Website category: university
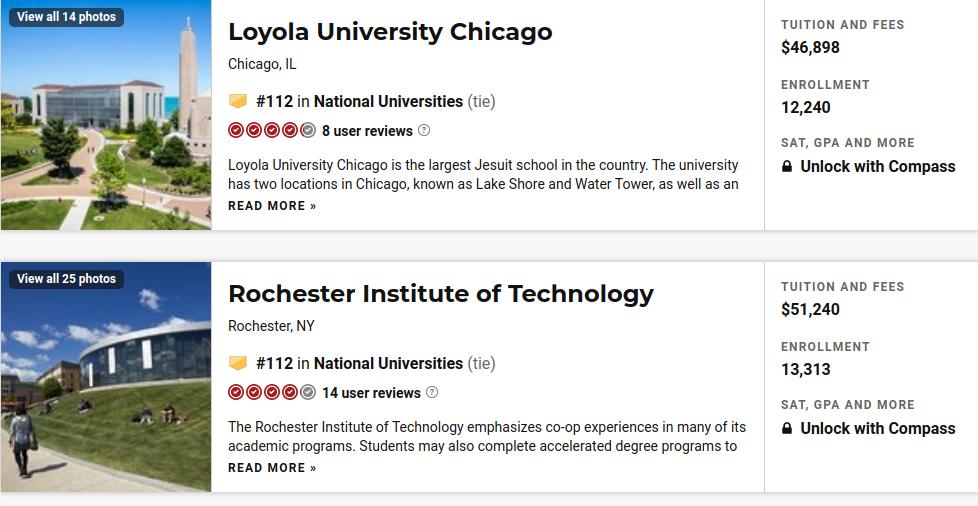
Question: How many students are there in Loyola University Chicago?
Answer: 12,240

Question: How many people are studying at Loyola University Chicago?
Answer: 12,240

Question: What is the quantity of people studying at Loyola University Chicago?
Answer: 12,240

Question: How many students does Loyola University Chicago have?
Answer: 12,240

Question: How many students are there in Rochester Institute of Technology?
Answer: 13,313

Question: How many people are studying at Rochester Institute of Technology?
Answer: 13,313

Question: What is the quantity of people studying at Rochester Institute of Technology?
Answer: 13,313

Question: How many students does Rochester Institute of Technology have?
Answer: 13,313

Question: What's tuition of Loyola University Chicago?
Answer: $46,898

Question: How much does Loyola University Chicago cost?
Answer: $46,898

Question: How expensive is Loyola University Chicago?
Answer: $46,898

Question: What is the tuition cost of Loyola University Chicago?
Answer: $46,898

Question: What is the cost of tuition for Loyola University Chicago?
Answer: $46,898

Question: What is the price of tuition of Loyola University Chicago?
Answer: $46,898

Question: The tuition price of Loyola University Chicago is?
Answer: $46,898

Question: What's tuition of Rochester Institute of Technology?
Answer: $51,240

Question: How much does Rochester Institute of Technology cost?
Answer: $51,240

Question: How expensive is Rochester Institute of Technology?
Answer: $51,240

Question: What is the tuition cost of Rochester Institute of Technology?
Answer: $51,240

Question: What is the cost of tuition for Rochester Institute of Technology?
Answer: $51,240

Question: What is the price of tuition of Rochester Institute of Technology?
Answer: $51,240

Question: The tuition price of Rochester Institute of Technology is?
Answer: $51,240

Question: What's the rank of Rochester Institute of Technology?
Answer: #112

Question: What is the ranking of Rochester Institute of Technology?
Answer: #112

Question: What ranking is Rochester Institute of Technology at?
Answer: #112

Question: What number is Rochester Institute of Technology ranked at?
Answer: #112

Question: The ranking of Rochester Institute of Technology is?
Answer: #112

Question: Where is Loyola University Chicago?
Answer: Chicago, IL

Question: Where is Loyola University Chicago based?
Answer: Chicago, IL

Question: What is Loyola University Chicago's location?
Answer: Chicago, IL

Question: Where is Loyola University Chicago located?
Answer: Chicago, IL

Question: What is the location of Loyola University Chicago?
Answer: Chicago, IL

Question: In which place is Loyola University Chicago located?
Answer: Chicago, IL

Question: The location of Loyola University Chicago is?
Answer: Chicago, IL

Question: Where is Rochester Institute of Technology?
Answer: Rochester, NY

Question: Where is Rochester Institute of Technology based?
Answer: Rochester, NY

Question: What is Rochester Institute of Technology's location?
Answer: Rochester, NY

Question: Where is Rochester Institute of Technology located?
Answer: Rochester, NY

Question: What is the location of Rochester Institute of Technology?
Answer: Rochester, NY

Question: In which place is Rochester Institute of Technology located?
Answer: Rochester, NY

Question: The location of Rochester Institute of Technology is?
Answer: Rochester, NY

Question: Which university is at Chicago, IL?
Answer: Loyola University Chicago

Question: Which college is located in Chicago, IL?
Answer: Loyola University Chicago

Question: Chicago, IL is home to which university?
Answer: Loyola University Chicago

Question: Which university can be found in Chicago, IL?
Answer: Loyola University Chicago

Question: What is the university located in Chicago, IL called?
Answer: Loyola University Chicago

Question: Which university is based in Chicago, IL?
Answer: Loyola University Chicago

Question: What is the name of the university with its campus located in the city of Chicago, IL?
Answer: Loyola University Chicago

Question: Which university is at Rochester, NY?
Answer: Rochester Institute of Technology

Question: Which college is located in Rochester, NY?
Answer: Rochester Institute of Technology

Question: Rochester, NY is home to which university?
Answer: Rochester Institute of Technology

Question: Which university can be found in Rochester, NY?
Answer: Rochester Institute of Technology

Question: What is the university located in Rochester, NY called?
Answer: Rochester Institute of Technology

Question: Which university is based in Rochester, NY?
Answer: Rochester Institute of Technology

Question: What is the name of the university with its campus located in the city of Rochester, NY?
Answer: Rochester Institute of Technology